Question: I've this default responsive Bootstrap table:
'''
<div class="table-responsive">
<table class="table table-bordered">
<thead>
<tr>
<th>#</th>
<th>First Name</th>
<th>Last Name</th>
<th>Username</th>
</tr>
</thead>
<tbody>
<tr>
<th scope="row">1</th>
<td>Mark</td>
<td>Otto</td>
<td>@mdo</td>
</tr>
<tr>
<th scope="row">2</th>
<td>Jacob</td>
<td>Thornton</td>
<td>@fat</td>
</tr>
<tr>
<th scope="row">3</th>
<td>Larry</td>
<td>the Bird</td>
<td>@twitter</td>
</tr>
</tbody>
</table>
</div>
'''
How can I add a 'div' or container to the right of each row showing some action buttons, like delete row, updating icon etc.? They should be hidden by default. When I mouse over a row, it should be displayed right to the row. Not inside the table, but the top and bottom should be aligned with the position and height of the given table row.

How can I solve this? If it cannot be done using CSS alone, a solution using jQuery/JavaScript or like could be okay.
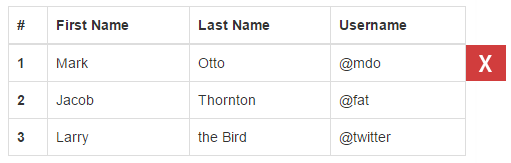
Answer: you may use hover and absolute to allow also tab crawling from a link to another :
'''
td,th {
border:1px solid;
}
table {
margin:1em;
}
tr> :last-child {
width:1em;
vertical-align:top;
border:none;
}
:last-child a {
text-align:center;
position:absolute;
left:-9999px;
display:inline-block;
width:1em;
color:white;
text-decoration:none;
background:red;
}
tr:hover td:last-child a,td a:focus {
left:auto;
}
'''
'''
<div class="table-responsive">
<table class="table table-bordered">
<thead>
<tr>
<th>#</th>
<th>First Name</th>
<th>Last Name</th>
<th>Username</th>
<th></th>
</tr>
</thead>
<tbody>
<tr>
<th scope="row">1</th>
<td>Mark</td>
<td>Otto</td>
<td>@mdo</td>
<td><a href>X</a></td>
</tr>
<tr>
<th scope="row">2</th>
<td>Jacob</td>
<td>Thornton</td>
<td>@fat</td>
<td><a href>X</a></td>
</tr>
<tr>
<th scope="row">3</th>
<td>Larry</td>
<td>the Bird</td>
<td>@twitter</td>
<td><a href>X</a></td>
</tr>
</tbody>
</table>
</div>
'''